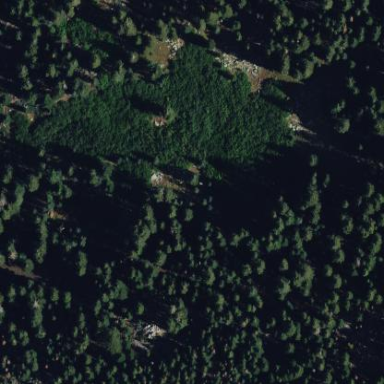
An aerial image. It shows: Abundant wood vegetation.